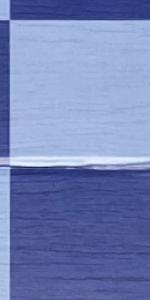
Label: Empty